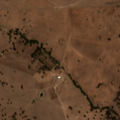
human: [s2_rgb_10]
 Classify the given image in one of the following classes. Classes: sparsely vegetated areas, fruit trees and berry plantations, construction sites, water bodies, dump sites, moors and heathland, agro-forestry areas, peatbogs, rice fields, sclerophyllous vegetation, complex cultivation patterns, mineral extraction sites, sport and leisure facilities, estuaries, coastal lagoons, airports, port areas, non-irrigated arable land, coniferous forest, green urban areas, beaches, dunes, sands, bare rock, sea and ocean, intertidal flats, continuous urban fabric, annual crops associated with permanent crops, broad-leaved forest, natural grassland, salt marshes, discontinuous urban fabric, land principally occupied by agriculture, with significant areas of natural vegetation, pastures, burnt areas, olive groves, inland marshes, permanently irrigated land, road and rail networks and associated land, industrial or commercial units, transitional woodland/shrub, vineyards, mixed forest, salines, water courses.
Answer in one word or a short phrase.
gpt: non-irrigated arable land, pastures, agro-forestry areas